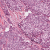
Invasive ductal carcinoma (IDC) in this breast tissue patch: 1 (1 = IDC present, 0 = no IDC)